Question: In my TYPO3 8.7.31 I have an error:
'''
No TypoScript found. Did you already setup module.tx_femanager.settings.configPID in your PageTS?
'''

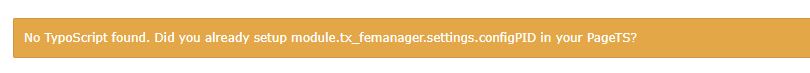
Answer: As the error message says, you need to configure 'module.tx_femanager.settings.configPID' in your Page TSConfig (not to confuse with TypoScript). This is necessary to make the TypoScript setting available also in the TYPO3 backend which is not the case by default.
As mentioned in the <URL> are stored. Usually you will take the root page of your installation.
To set the Page TSConfig, edit the page properties of your root page and switch to the tab 'Resources'. There you can find a field 'Page TSConfig'. In this field you need to put above mentioned setting.
A hint for your next question: please put more effort into your question! Let us know what you tried so far. And please do a proper formatting of your question.